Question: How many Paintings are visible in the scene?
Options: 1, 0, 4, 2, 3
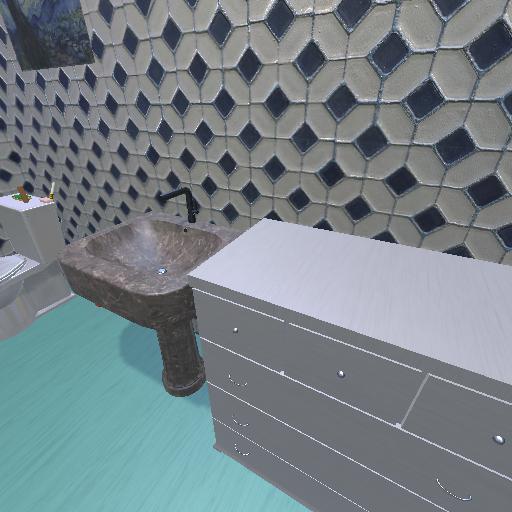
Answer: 1